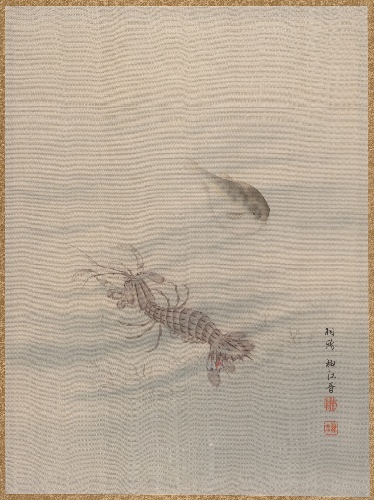
Artist: Seki Shūkō
Artist bio: Japanese, 1858–1915
Date: ca. 1890–92
Object type: Album leaf
Classification: Paintings
Medium: Album leaf; silk
Culture: Japan
Period: Meiji period (1868–1912)
Dimensions: 14 1/4 x 10 5/8 in. (36.2 x 27.0 cm)
Department: Asian Art
Credit line: Charles Stewart Smith Collection, Gift of Mrs. Charles Stewart Smith, Charles Stewart Smith Jr., and Howard Caswell Smith, in memory of Charles Stewart Smith, 1914
Accession year: 1914
Repository: Metropolitan Museum of Art, New York, NY
Tags: Crayfish